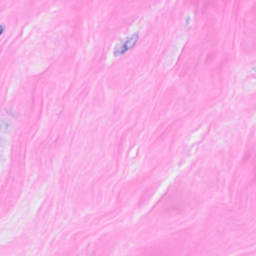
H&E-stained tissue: Breast